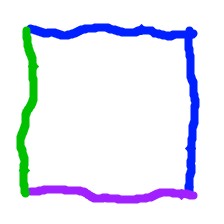
Shape: square